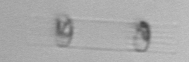
Label: Skeletonema